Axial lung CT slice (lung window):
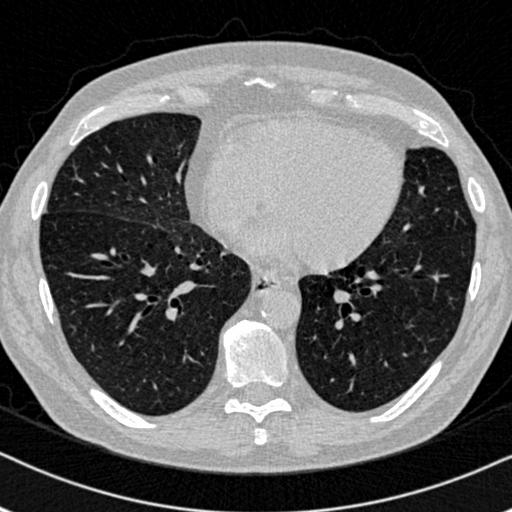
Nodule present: no